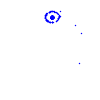
Particle: electron